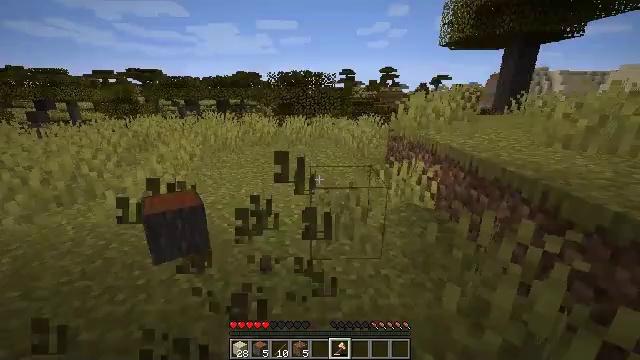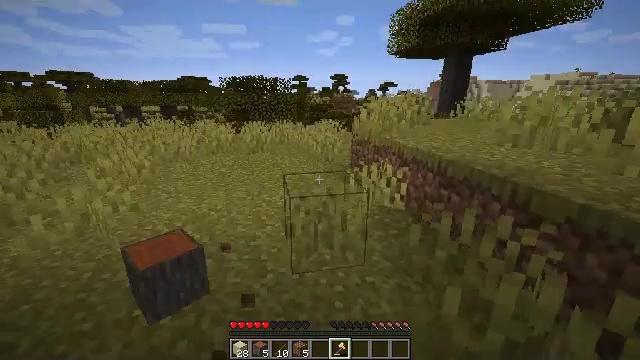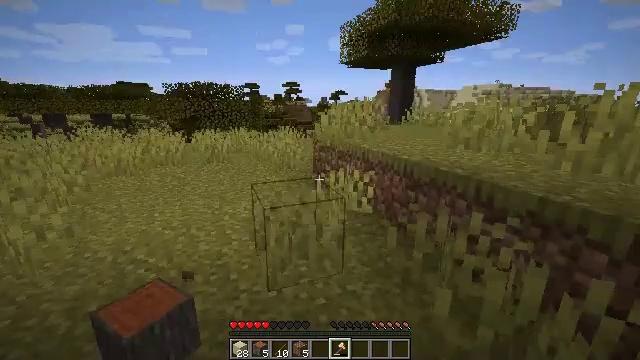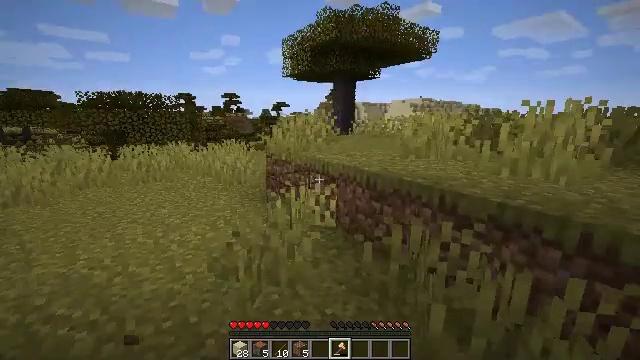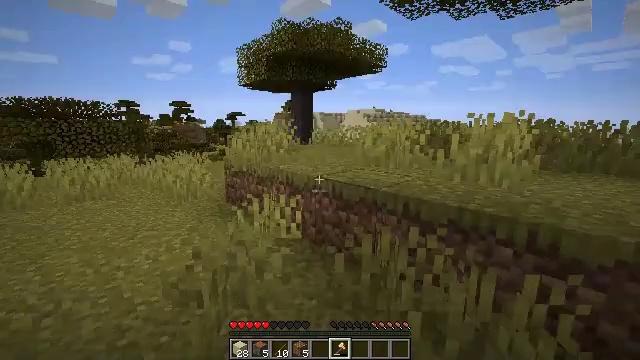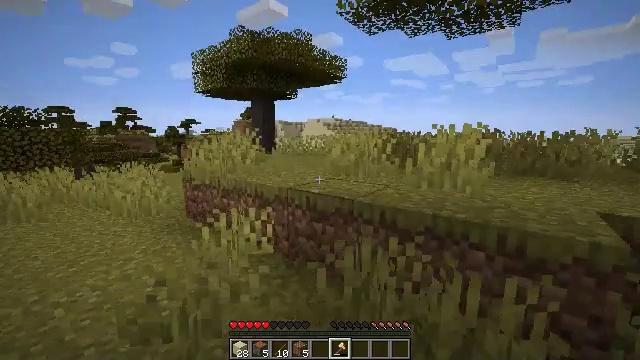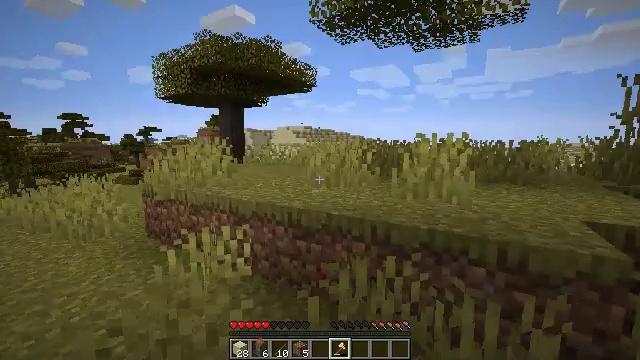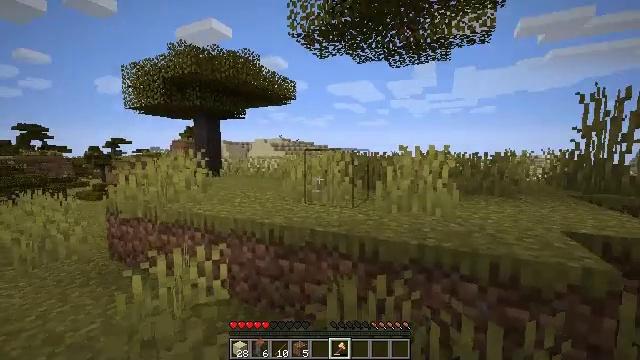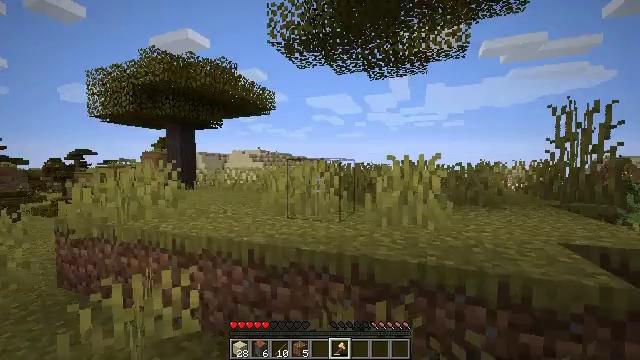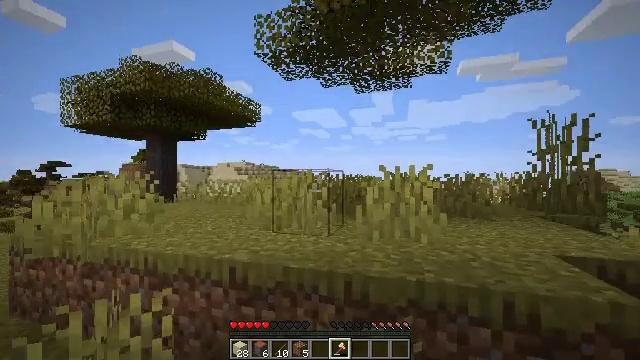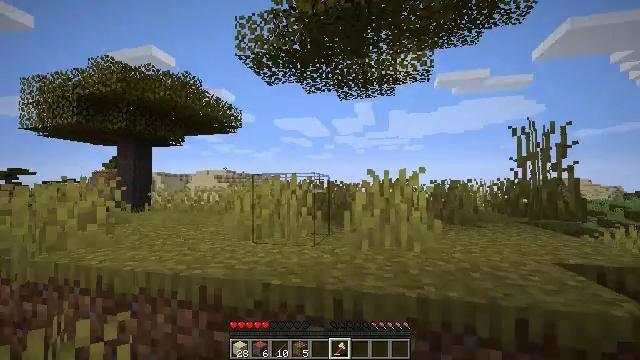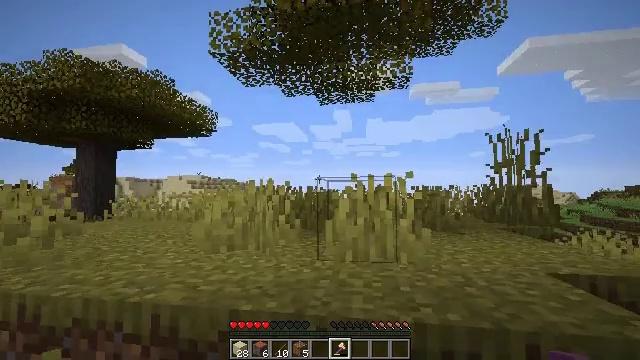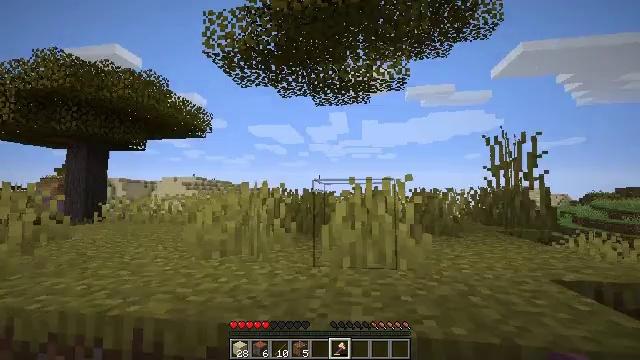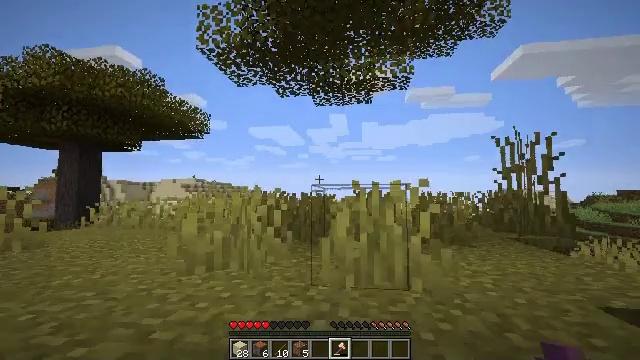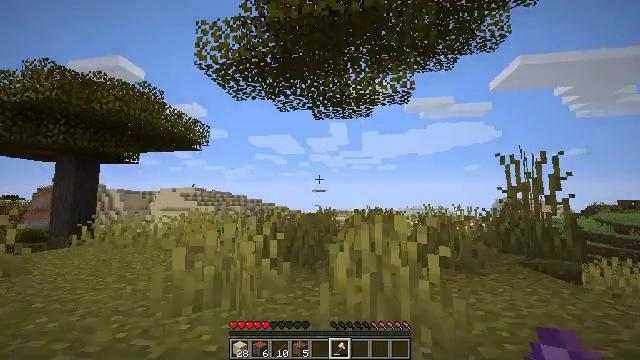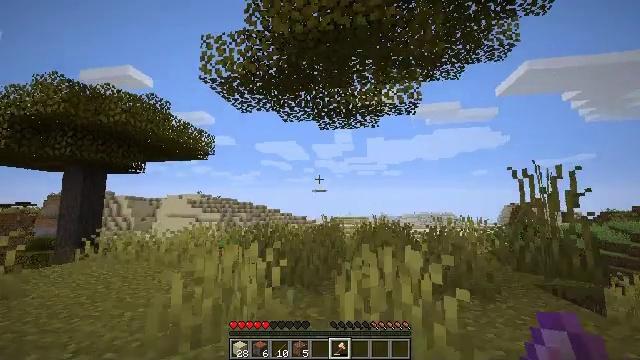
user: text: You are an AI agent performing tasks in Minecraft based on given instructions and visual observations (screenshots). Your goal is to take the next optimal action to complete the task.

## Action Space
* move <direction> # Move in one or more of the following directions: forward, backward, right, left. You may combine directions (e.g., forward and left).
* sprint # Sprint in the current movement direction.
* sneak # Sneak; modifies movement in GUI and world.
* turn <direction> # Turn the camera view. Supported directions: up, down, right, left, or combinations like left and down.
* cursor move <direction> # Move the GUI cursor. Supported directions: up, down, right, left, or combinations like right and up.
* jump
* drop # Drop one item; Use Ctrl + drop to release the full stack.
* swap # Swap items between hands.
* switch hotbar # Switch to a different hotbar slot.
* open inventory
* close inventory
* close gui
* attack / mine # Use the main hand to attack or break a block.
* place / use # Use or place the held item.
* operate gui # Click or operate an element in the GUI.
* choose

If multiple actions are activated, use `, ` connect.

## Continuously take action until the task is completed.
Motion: motion action
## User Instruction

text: Collect acacia logs by breaking the tree.
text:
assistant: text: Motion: move forward and move left, turn right and up
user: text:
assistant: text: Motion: move forward and move left, turn right and up
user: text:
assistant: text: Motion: move forward and move left, turn right and up
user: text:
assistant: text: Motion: move forward and move left, turn right and up
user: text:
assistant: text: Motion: move forward, turn right and up
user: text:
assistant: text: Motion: move forward, turn right and up
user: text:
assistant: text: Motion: move forward, turn right and up
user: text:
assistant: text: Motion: move forward, turn right and up
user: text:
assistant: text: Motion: move forward, turn right and up
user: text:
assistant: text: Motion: move forward, turn right and up
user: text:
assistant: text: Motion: move forward, turn right and up
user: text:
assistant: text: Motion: move forward
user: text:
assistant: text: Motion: move forward
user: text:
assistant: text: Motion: move forward, turn up, jump
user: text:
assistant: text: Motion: move forward, turn left and up, jump
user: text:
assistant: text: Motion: move forward, turn left, jump
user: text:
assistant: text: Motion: move forward, turn left and down, jump
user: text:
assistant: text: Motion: move forward, jump
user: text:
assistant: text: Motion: move forward, turn right and up
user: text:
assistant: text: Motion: move forward, turn right and up
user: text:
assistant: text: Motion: turn right and up
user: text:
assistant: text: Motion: turn right and up
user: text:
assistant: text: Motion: turn right and up
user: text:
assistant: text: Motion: no_op
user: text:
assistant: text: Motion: turn up
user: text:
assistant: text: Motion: move forward
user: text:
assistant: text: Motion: move forward
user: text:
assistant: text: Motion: move forward, turn right and up
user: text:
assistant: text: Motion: turn right and up
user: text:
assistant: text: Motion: turn right